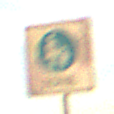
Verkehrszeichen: BeginnFussgaengerzone
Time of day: SunriseSunset
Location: Outdoor (Nature)
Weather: PartlyCloudy
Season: NotSpecified
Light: Natural